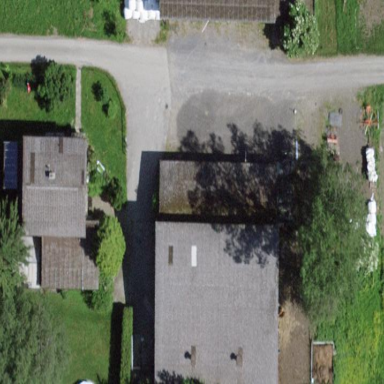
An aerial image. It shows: Farmyard area.